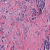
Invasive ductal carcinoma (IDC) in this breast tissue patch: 1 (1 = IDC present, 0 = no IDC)